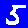
Digit: 5